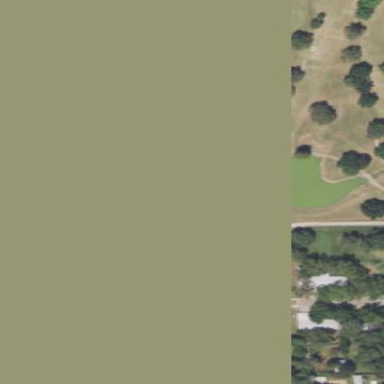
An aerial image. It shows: Golf course.